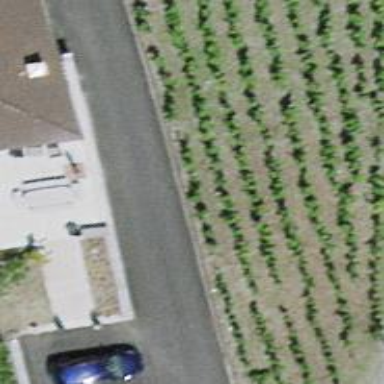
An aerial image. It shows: Vineyard with grape crops.